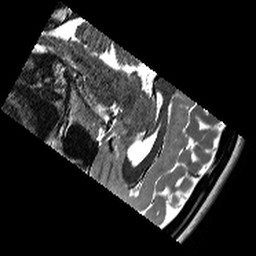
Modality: T2w
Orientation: sagittal